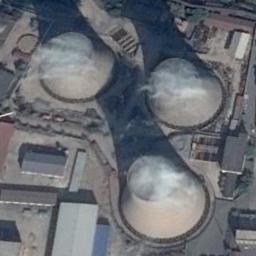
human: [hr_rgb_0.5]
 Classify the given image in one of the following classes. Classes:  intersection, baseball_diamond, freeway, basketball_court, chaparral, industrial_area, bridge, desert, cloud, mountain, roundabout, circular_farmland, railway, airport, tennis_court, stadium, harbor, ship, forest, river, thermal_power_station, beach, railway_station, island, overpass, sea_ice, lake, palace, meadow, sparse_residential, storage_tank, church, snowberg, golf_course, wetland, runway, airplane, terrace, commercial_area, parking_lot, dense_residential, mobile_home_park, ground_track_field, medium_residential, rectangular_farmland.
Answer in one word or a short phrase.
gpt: thermal_power_station